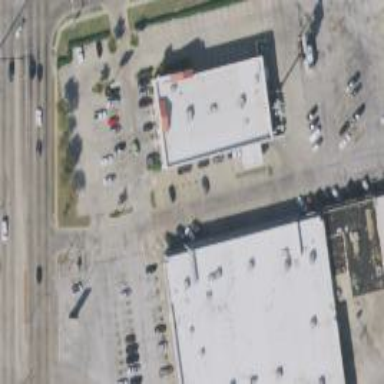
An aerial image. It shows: Building that is pharmacy providing healthcare services.